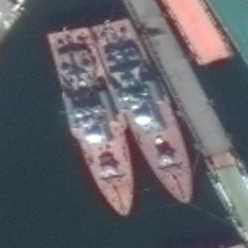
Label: destroyer